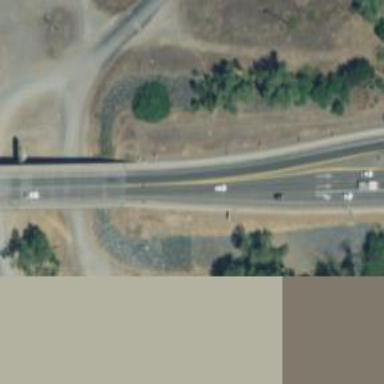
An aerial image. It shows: Primary highway.